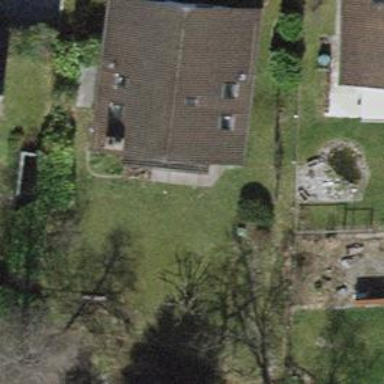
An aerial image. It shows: Detached building with gabled tile roof.